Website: apple
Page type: billing-address
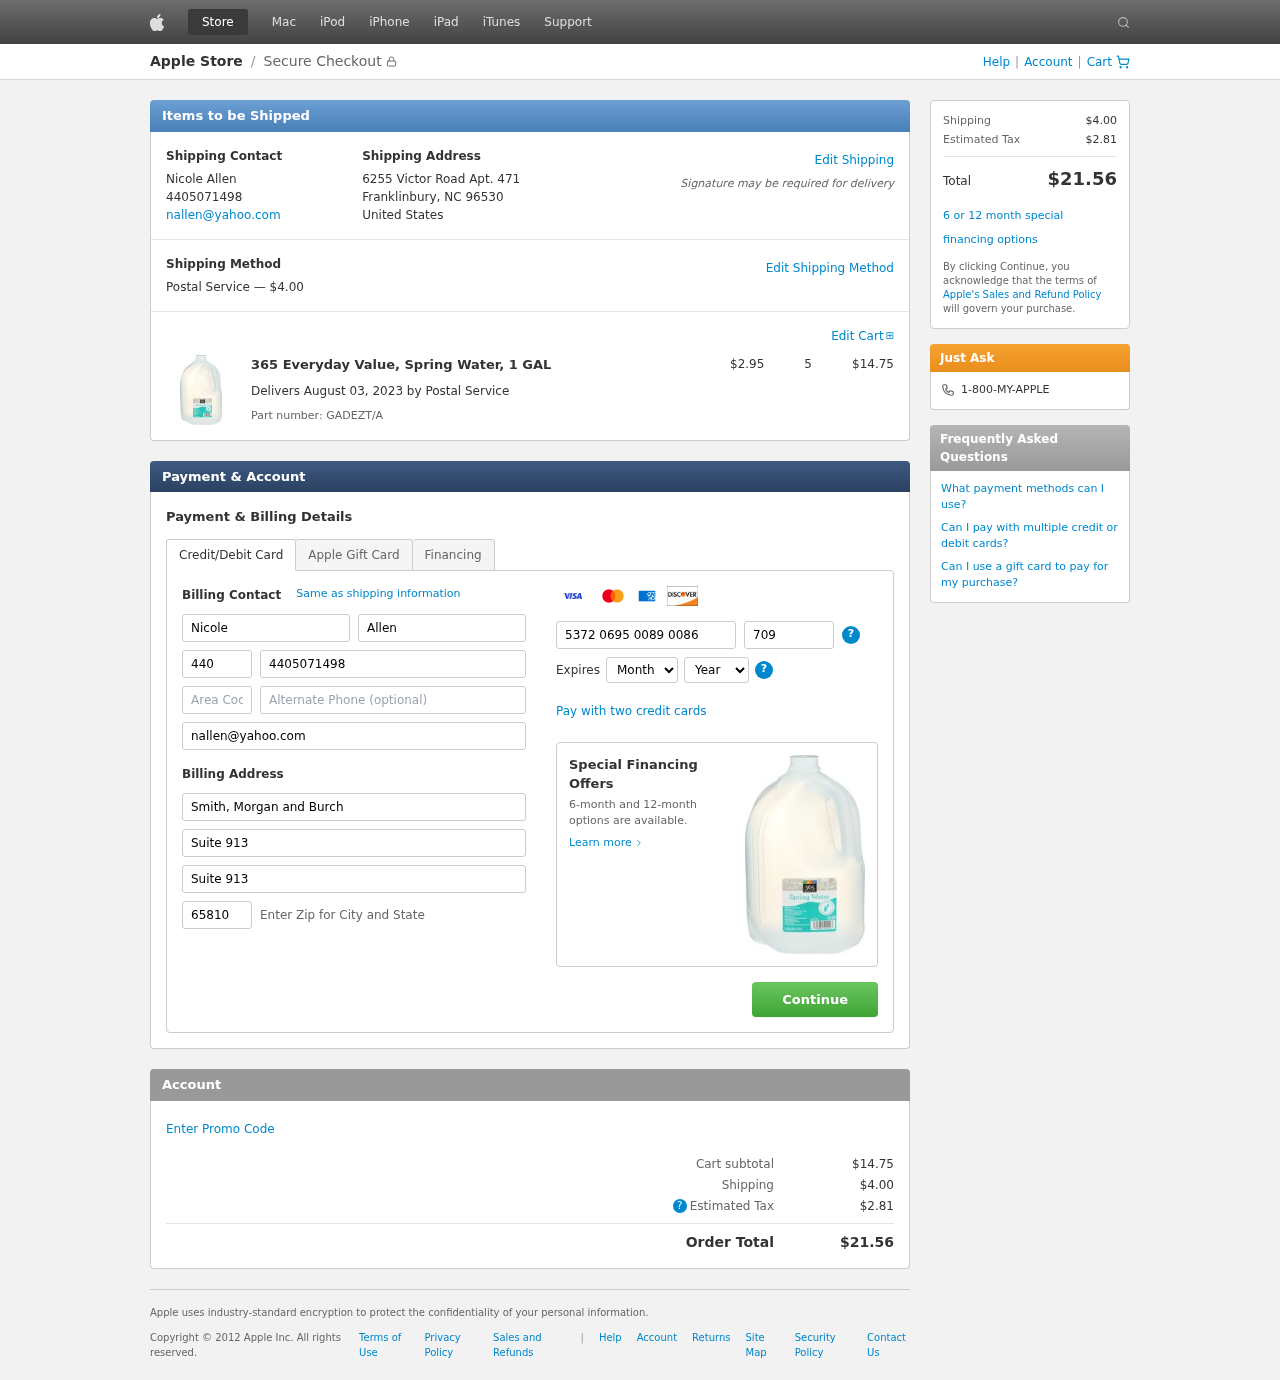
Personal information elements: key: PII_CARD_CVV
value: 709
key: PII_CARD_EXPIRY_MONTH
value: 04
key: PII_CARD_EXPIRY_YEAR
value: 28
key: PII_CARD_NUMBER
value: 5372 0695 0089 0086
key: PII_CITY_STATE_ZIP
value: Franklinbury, NC 96530
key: PII_COMPANY
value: Smith, Morgan and Burch
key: PII_COUNTRY
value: United States
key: PII_EMAIL
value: nallen@yahoo.com
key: PII_FIRSTNAME
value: Nicole
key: PII_FULLNAME
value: Nicole Allen
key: PII_LASTNAME
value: Allen
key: PII_PHONE
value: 4405071498
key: PII_PHONE_AREA
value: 440
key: PII_POSTCODE2
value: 65810
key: PII_STREET
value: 6255 Victor Road Apt. 471
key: PII_STREET2
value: Suite 913
Product elements: key: PRODUCT1_NAME
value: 365 Everyday Value, Spring Water, 1 GAL
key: PRODUCT1_PRICE
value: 2.95
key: PRODUCT1_QUANTITY
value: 5
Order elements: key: ORDER_SHIPPING_COST
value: $4.00
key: ORDER_SUBTOTAL
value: $14.75
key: ORDER_DELIVERY_DATE
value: August 03, 2023
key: ORDER_PART_NUMBER
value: GADEZT/A
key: ORDER_TAX
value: $2.81
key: ORDER_TOTAL
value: $21.56